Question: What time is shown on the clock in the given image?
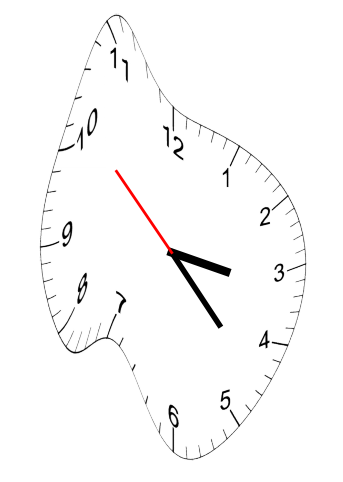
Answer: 03:22:52